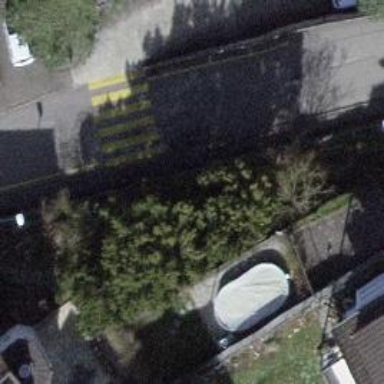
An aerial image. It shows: Marked crossing on the road.